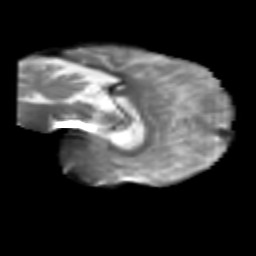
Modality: T2w
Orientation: sagittal
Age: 46
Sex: female
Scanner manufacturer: siemens
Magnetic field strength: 3 T
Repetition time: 1.8 s
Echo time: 0.07 s